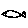
Label: fish